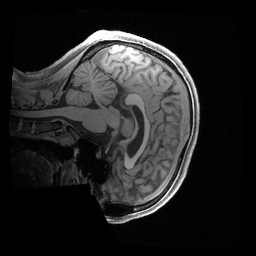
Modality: T1w
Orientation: sagittal
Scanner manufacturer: siemens
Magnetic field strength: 3 T
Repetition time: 2.4 s
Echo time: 0.00222 s